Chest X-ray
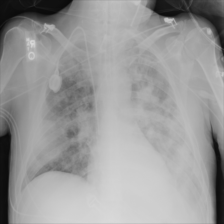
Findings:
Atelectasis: negative
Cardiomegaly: negative
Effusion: negative
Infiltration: positive
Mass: positive
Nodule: positive
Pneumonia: negative
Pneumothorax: negative
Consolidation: negative
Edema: negative
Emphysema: negative
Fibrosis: negative
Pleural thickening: negative
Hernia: negative